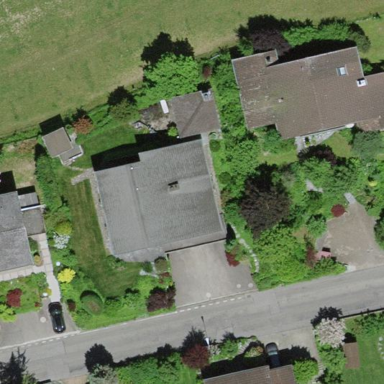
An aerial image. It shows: Simple and straightforward house.